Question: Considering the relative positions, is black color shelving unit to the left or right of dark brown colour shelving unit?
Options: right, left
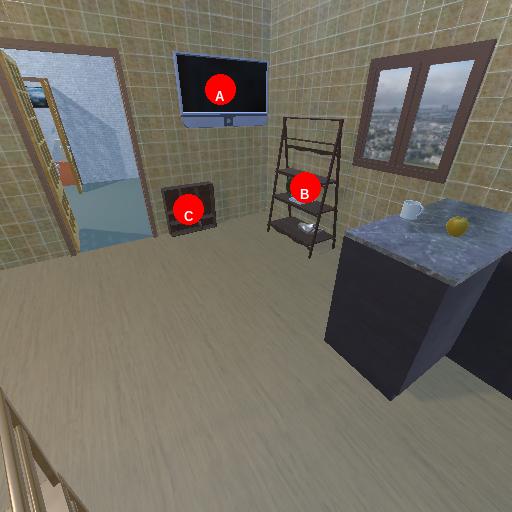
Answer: right